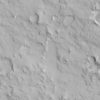
Label: not_dusty